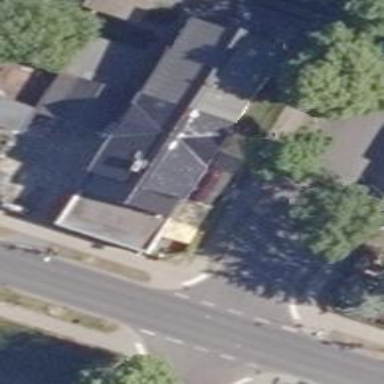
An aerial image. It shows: Restaurant.